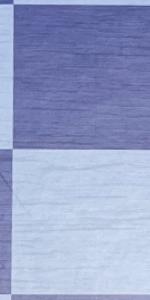
Label: Empty